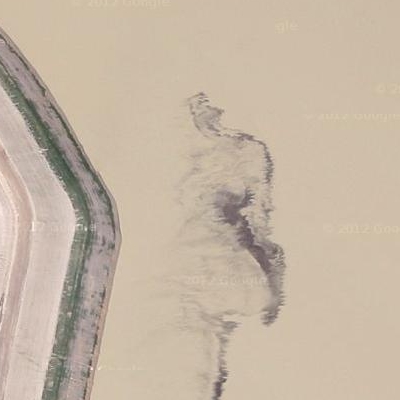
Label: dRiverLake